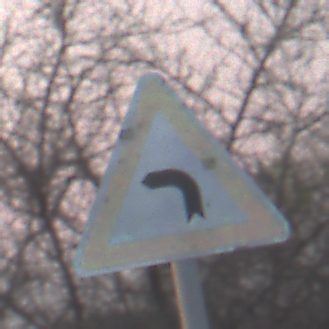
Verkehrszeichen: KurveLinks
Umgebung: Outdoor, Nature
Tageszeit: SunriseSunset
Wetter: Clear
Licht: Natural
Jahreszeit: NotSpecified
Kontrast: LowContrast